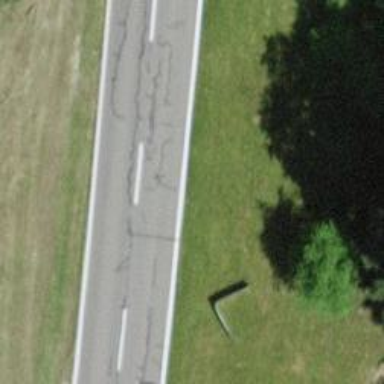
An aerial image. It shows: Traffic calming hump on the road.